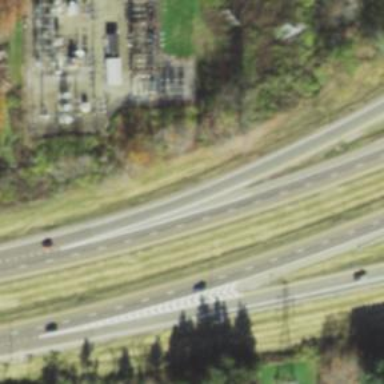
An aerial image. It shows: Asphalt motorway link.